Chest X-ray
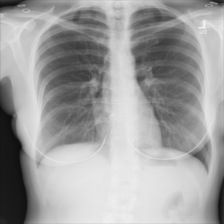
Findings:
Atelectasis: negative
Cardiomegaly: negative
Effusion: negative
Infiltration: negative
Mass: negative
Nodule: negative
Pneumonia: negative
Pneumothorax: negative
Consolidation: negative
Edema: negative
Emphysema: negative
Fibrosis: negative
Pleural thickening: negative
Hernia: negative